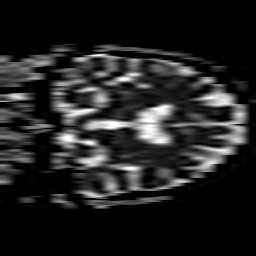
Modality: ADC
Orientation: coronal
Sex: female
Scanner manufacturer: philips
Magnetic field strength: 3 T
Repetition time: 3.775 s
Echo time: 0.06069 s